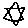
Label: star